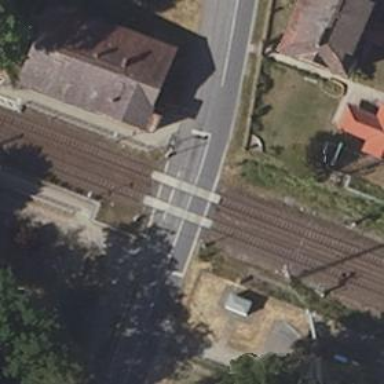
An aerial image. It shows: Full railway crossing barrier.